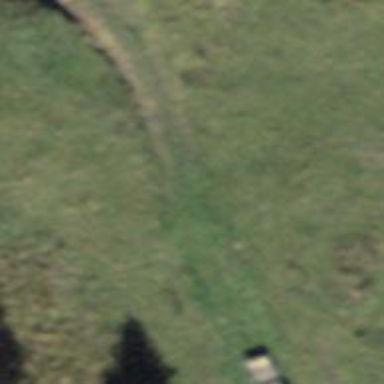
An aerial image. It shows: Path.